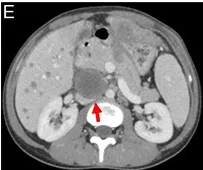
Contrast-enhanced abdominal computed tomography (CT) scans were performed at baseline (left) and after 2 months of the triple-agent therapy (right). The inferior vena cava [from 42 mm.
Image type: radiology (ct)